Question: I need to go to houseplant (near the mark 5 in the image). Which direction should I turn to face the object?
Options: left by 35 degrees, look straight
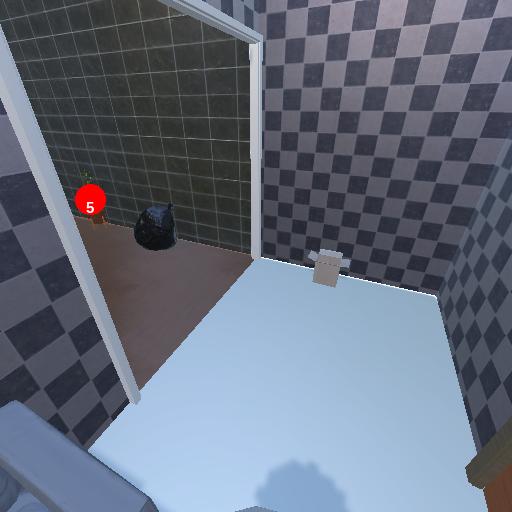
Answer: left by 35 degrees